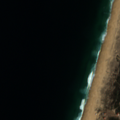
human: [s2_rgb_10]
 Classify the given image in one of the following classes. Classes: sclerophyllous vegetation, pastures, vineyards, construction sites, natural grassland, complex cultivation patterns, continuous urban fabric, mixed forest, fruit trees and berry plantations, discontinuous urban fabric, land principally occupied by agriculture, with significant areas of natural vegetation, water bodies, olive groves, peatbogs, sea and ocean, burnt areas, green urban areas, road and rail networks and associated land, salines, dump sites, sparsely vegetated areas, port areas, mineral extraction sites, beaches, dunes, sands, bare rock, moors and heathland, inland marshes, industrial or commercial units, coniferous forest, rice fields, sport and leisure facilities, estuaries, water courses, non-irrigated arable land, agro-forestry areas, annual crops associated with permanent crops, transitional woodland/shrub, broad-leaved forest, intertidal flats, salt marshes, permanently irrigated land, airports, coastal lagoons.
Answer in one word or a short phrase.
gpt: discontinuous urban fabric, coniferous forest, beaches, dunes, sands, sea and ocean